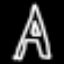
Label: The Eiffel Tower